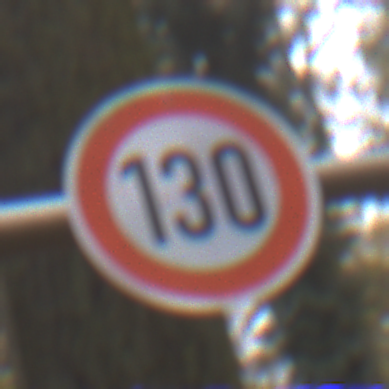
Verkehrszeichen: Geschwindigkeit130
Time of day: MorningAfternoon
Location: Outdoor (Nature)
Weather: Overcast
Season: Autumn
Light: Natural